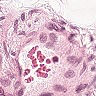
Metastatic tissue present: no